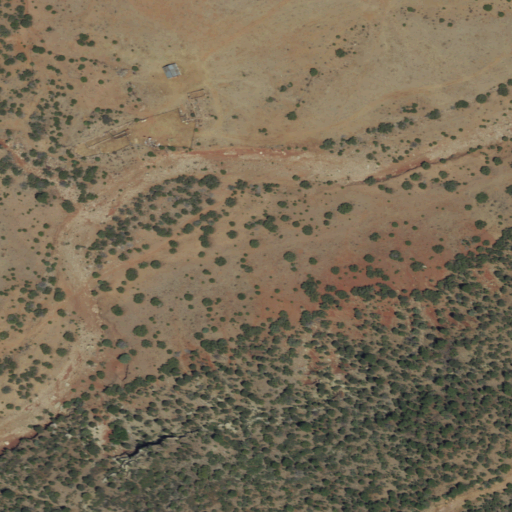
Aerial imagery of valley in New Mexico named La Cueva Canyon containing shrub, evergreen forest, grassland, and open development